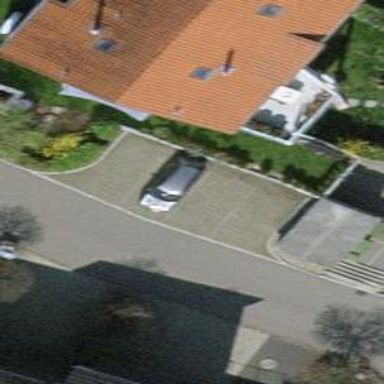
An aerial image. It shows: Parking area with grass paver surface.